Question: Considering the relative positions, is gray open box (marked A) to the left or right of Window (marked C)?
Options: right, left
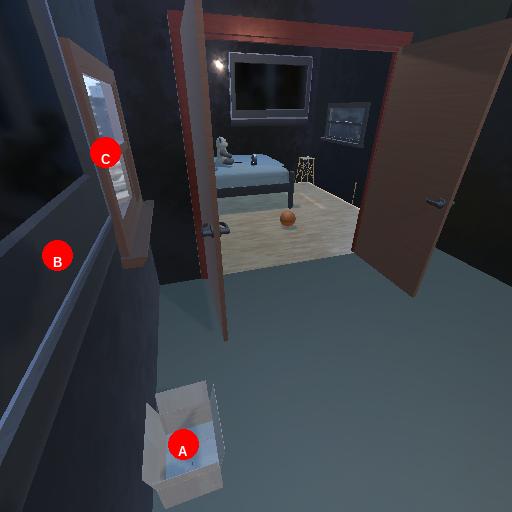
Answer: right